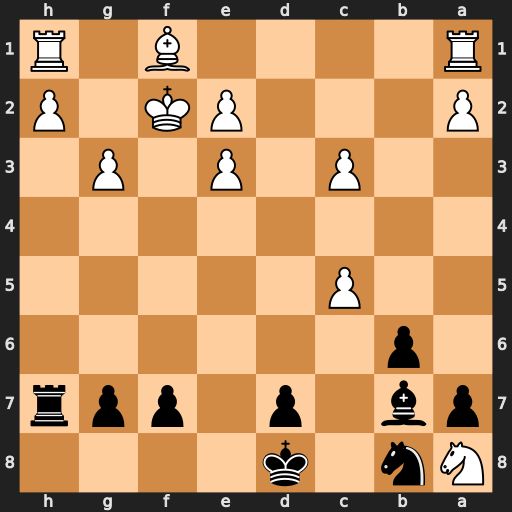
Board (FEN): Nn1k4/pb1p1ppr/1p6/2P5/8/2P1P1P1/P3PK1P/R4B1R
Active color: b
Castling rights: -
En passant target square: -
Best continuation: Bxh1 Bg2 Bxg2